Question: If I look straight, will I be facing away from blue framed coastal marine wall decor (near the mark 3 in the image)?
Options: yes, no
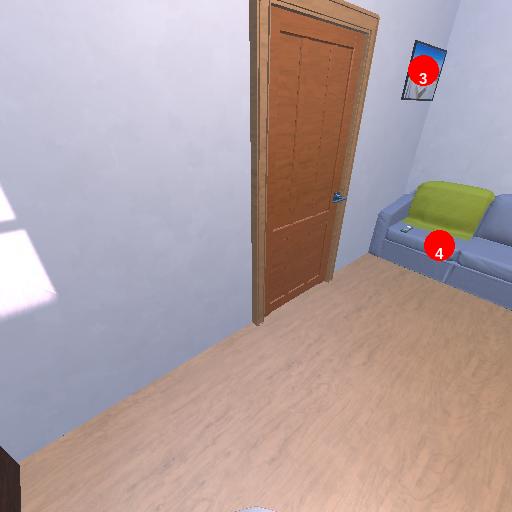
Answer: yes